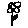
Label: flower